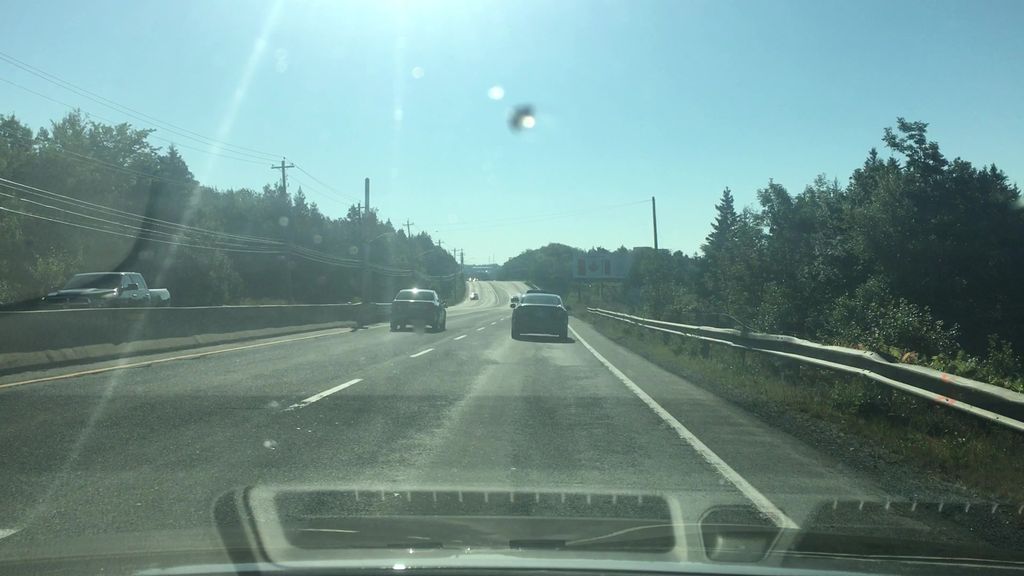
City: halifax